Question: I'm currently plotting XY data on a canvas and drawing a curve with it. So far it is simple and working for a thin line but when I increase the thickness a peculiar effect happens due to how the lines are drawn to form a curve.
I've attached an example image that shows a nice smooth line that works fine when the line is thin. But when the line is thicker you can obviously see the problem.
1. Is there a way to connect these endpoints to make a nice smooth line?
2. If not, is there another drawing tool that is useful in creating a nice line?
I'm not happy about the implementation as is because quickly the canvas becomes cluttered by hundreds if not thousands of line objects on the Canvas. This seems like an awful way of doing this but I haven't found a better way as of yet. I'd much rather go with another route that would create a single curve object.
Any help is appreciated as always.
Thanks!
'''
Point previousPoint;
public void DrawLineToBox(DrawLineAction theDrawAction, Point drawPoint)
{
Line myLine = new Line();
myLine.Stroke = new SolidColorBrush(Color.FromArgb(255, 0, 0, 0));
myLine.StrokeThickness = 29;
if(theDrawAction == DrawLineAction.KeepDrawing)
{
myLine.X1 = previousPoint.X; //draw from this point
myLine.Y1 = previousPoint.Y;
}
else if(theDrawAction == DrawLineAction.StartDrawing)
{
myLine.X1 = drawPoint.X; //draw from same point
myLine.Y1 = drawPoint.Y;
}
myLine.X2 = drawPoint.X; //draw to this point
myLine.Y2 = drawPoint.Y;
canvasToDrawOn.Children.Add(myLine); //add to canvas
previousPoint.X = drawPoint.X; //set current point as last point
previousPoint.Y = drawPoint.Y;
}
'''

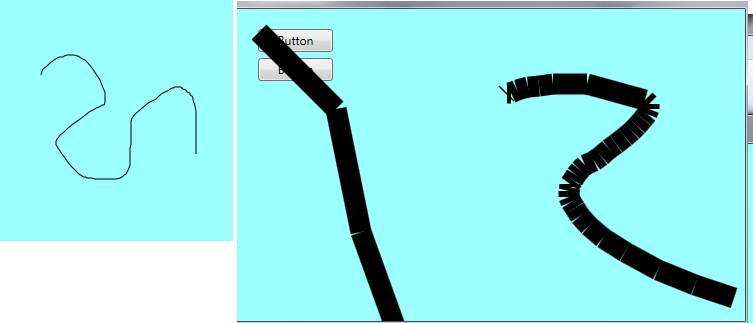
Answer: Try adding the following two lines:
myLine.StrokeStartLineCap = PenLineCap.Round;
myLine.StrokeEndLineCap = PenLineCap.Round;
Also, you really should use the Polylne or Path object to do what you are currently doing. Personally, I always set StrokeStartLineCap and StrokeEndLineCap to PenLineCap.Round and StrokeLineJoin to PenLineJoin.Round for the Polyline objects I used.